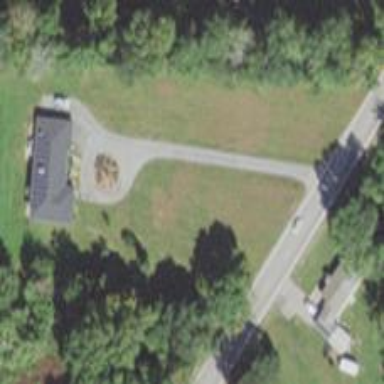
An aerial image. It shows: Residential driveway serving as service road.